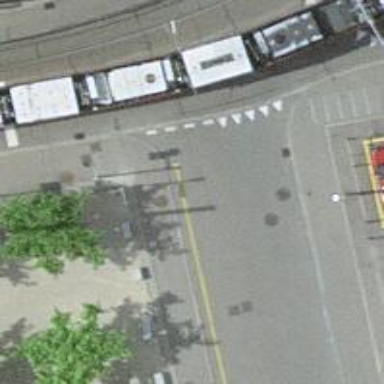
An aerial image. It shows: Kerb barrier.